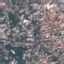
Land use / land cover: Residential